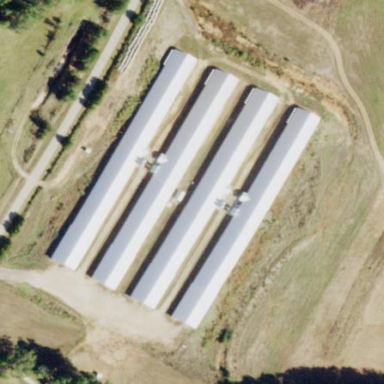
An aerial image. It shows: Poultry farmyard is depicted in the image.